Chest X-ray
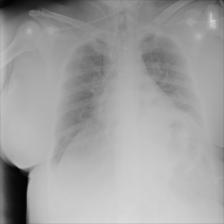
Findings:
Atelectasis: negative
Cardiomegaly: negative
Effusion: negative
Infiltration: negative
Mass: negative
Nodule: negative
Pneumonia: negative
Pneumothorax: negative
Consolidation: negative
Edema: negative
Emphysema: negative
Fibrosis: negative
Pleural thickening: negative
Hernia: negative